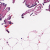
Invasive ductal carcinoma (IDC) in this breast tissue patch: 0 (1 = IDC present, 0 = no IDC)